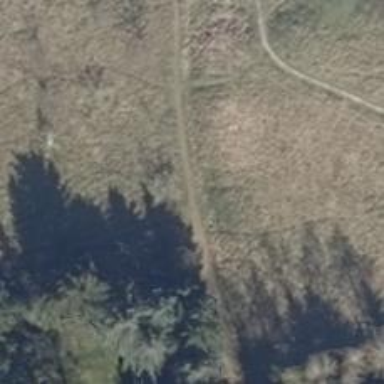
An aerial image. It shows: Path on the ground.